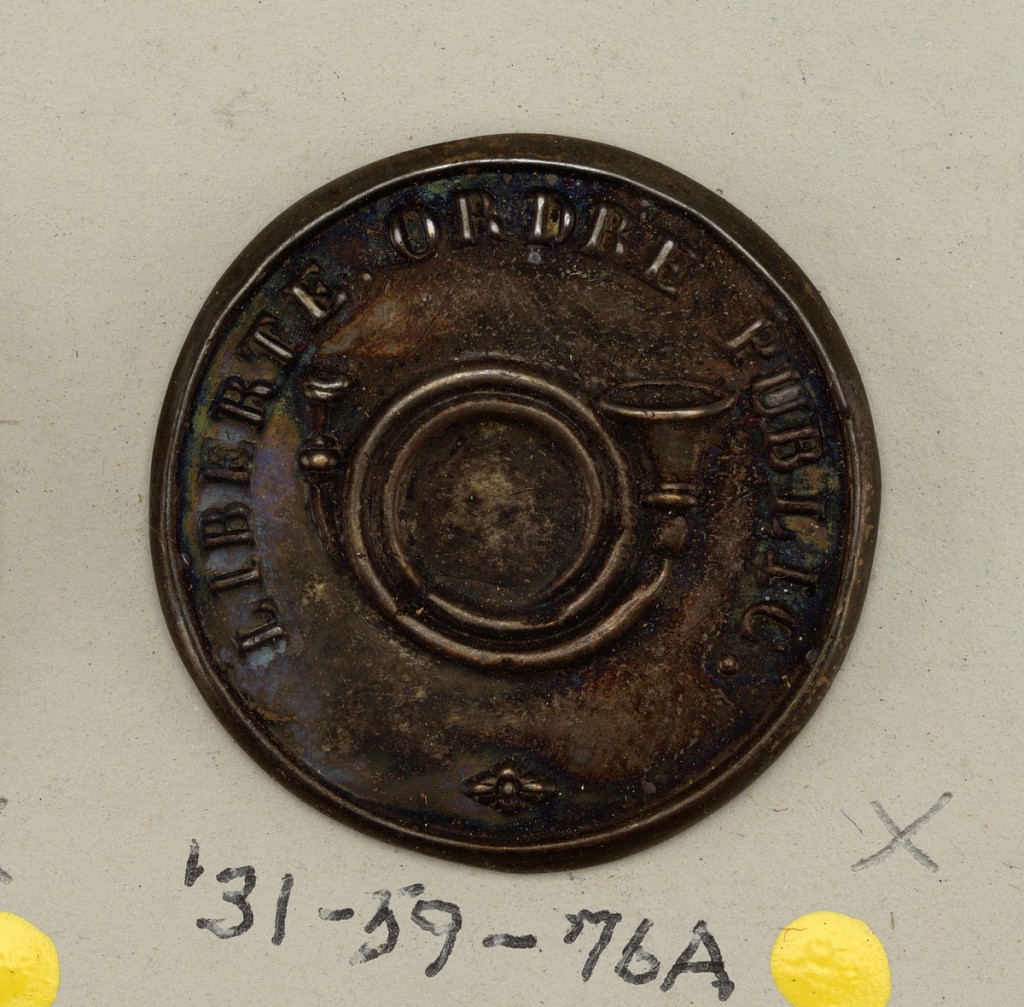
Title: Button
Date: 1830–46
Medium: Brass
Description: Circular flat buttons ornamented with a horn and the words "Liberte Ordre Public". Massures.

On card 57